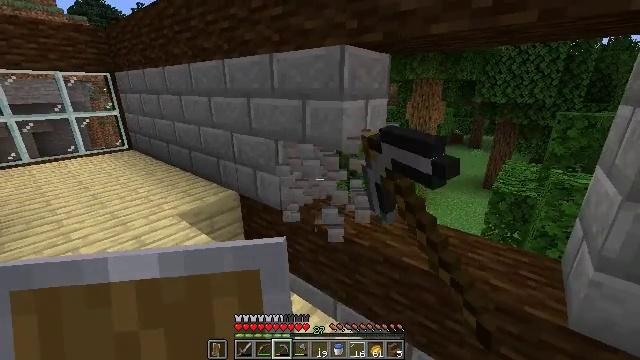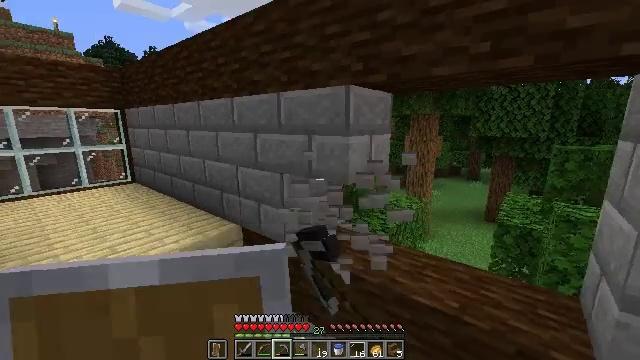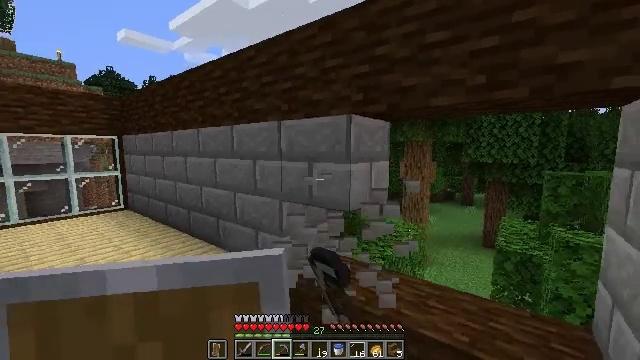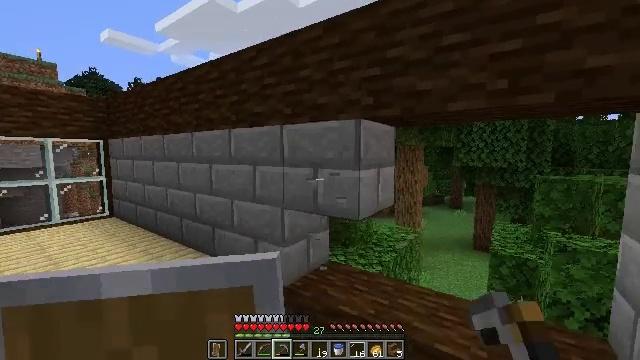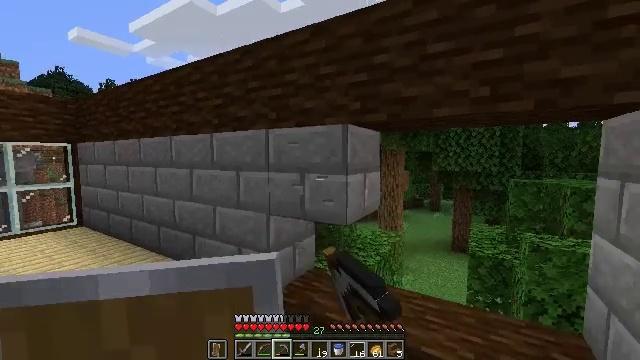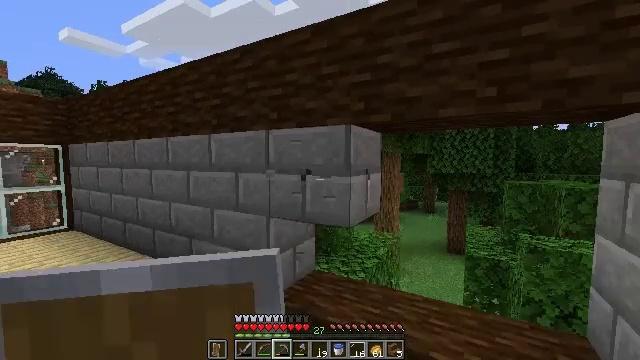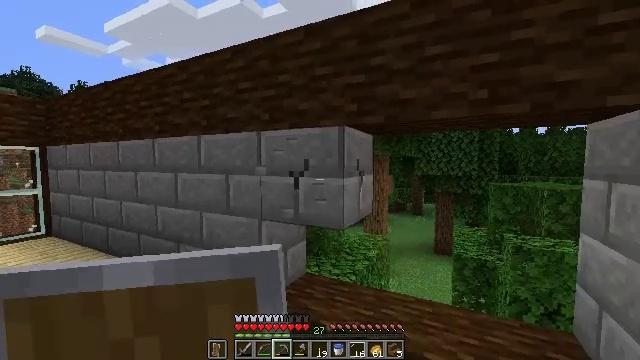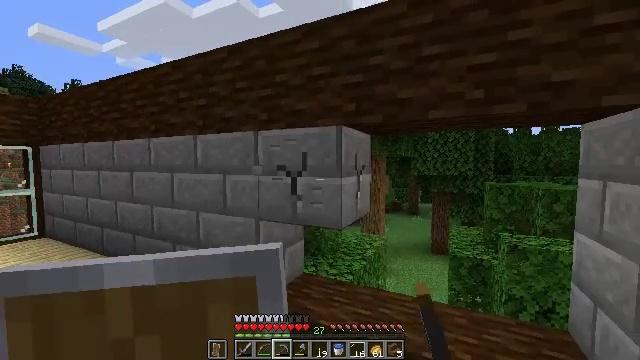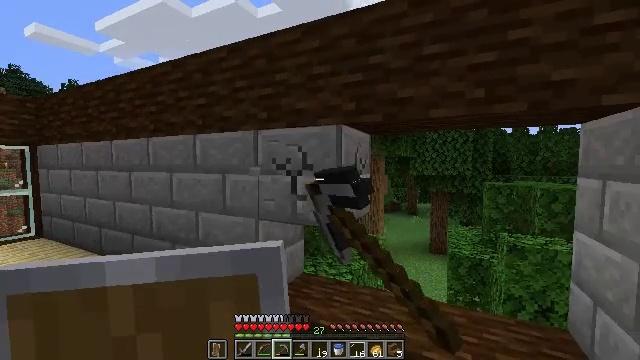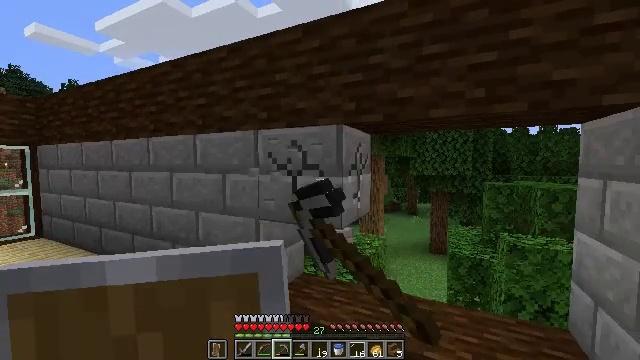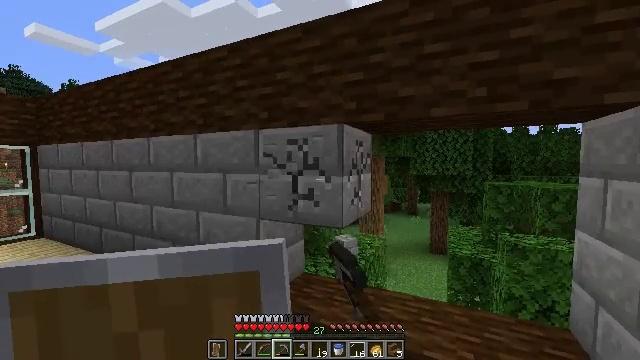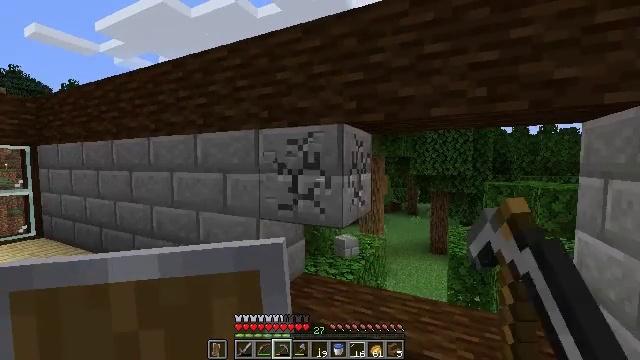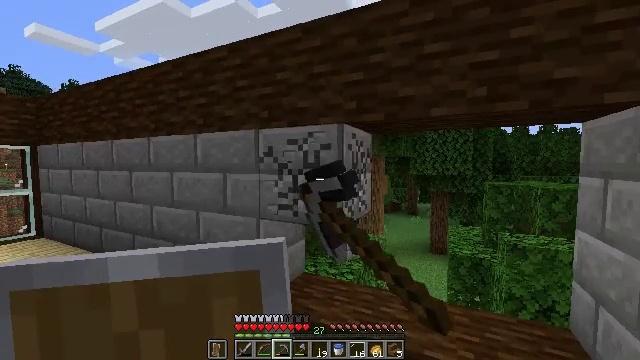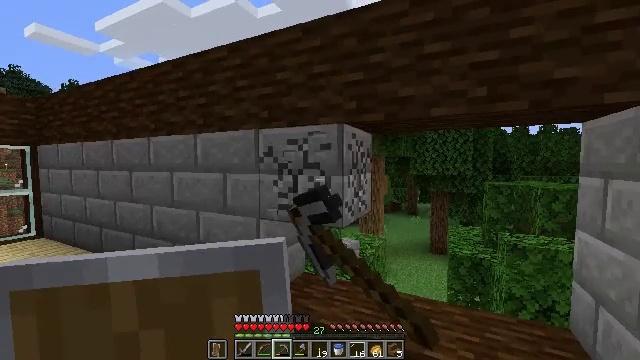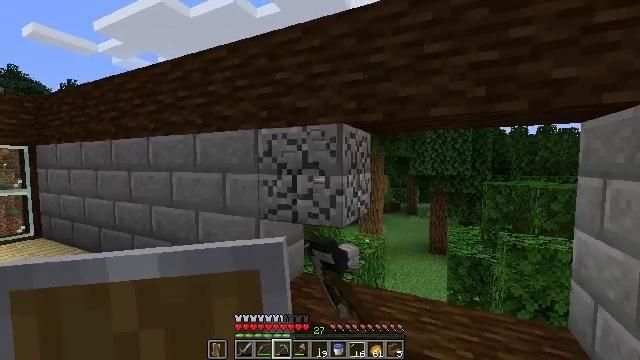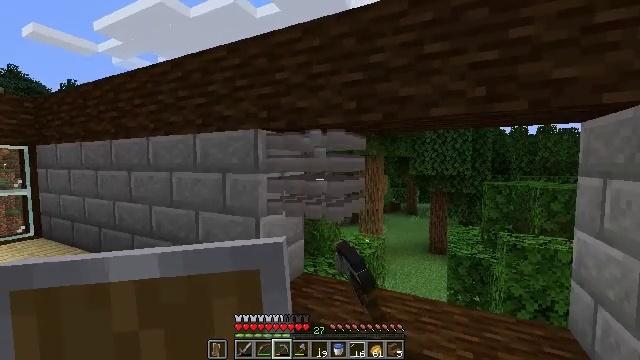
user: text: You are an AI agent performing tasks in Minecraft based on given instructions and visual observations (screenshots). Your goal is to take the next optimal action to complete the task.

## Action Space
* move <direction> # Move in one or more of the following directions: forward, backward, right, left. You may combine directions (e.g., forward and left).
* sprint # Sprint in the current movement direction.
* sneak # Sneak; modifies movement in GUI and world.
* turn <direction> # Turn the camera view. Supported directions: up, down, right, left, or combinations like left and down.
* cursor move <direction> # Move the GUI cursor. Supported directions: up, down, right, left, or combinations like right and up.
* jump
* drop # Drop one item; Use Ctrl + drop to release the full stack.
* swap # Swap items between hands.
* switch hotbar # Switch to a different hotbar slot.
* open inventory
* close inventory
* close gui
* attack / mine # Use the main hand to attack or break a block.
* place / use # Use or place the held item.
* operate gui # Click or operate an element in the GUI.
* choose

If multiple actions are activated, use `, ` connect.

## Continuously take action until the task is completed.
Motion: motion action
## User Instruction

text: Collect the stone bricks by mining.
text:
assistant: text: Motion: move left, turn up, attack / mine
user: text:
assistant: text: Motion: move forward and move left, turn right and up, attack / mine
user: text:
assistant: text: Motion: move forward and move left, turn right, attack / mine
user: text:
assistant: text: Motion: turn right and up, attack / mine
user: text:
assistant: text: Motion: turn right, attack / mine
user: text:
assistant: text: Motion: turn right, attack / mine
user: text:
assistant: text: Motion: attack / mine
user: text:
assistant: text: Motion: attack / mine
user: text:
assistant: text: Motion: attack / mine
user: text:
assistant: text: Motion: attack / mine
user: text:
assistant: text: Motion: attack / mine
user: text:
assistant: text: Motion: attack / mine
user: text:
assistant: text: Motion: attack / mine
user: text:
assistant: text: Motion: attack / mine
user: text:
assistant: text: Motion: attack / mine
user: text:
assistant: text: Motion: attack / mine
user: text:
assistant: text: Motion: attack / mine
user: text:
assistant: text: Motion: attack / mine
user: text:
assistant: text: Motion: move forward and move left, turn right and down, attack / mine
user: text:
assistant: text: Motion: attack / mine